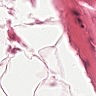
Metastatic tissue present: no